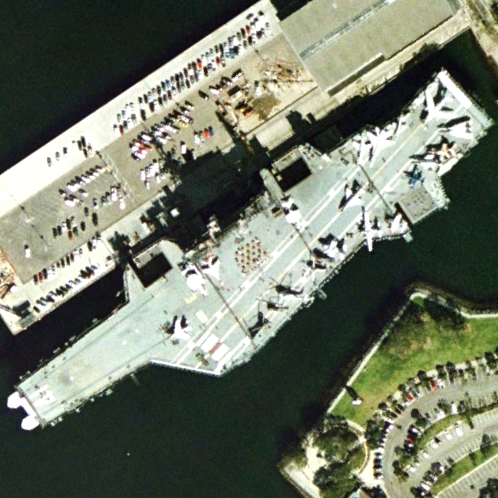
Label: aircraft_carrier